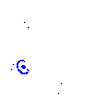
Particle: kaon